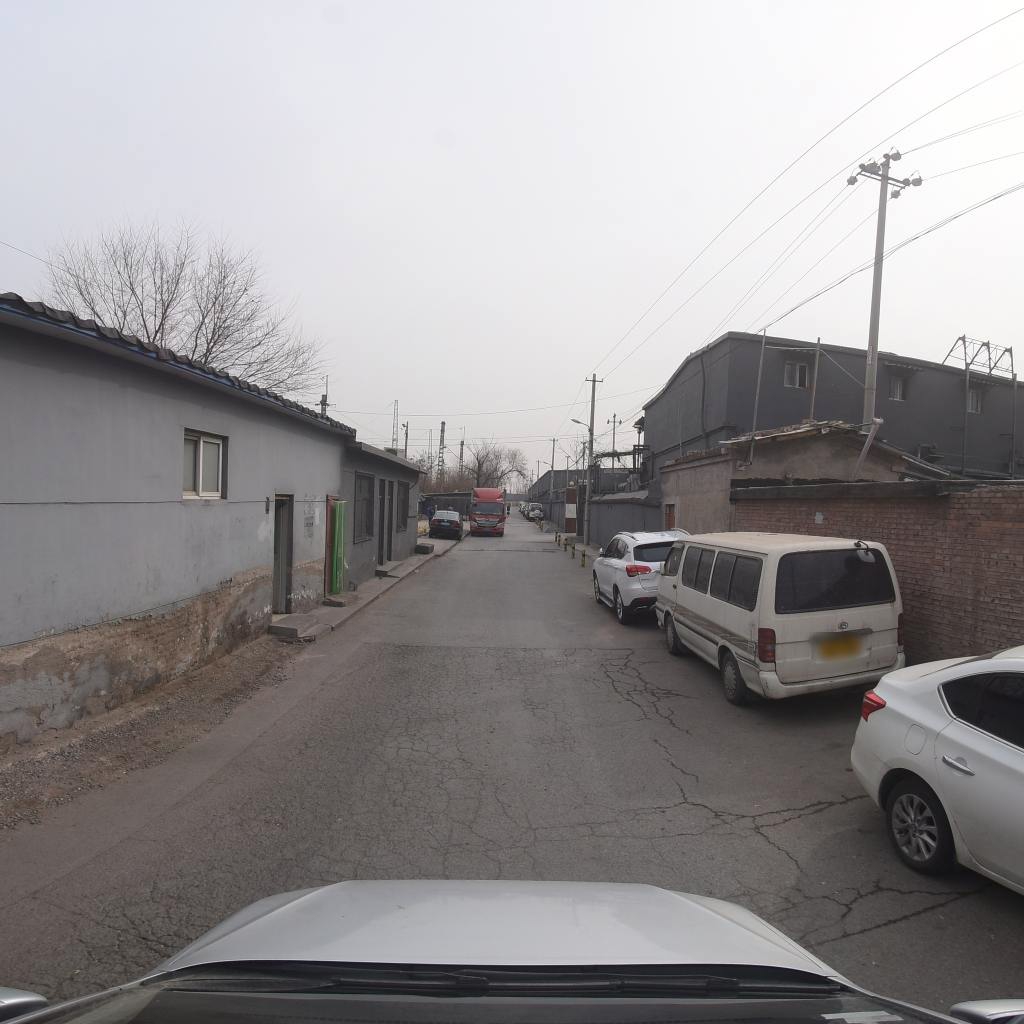
Region: Fengtai
Road damage annotations: alligator crack